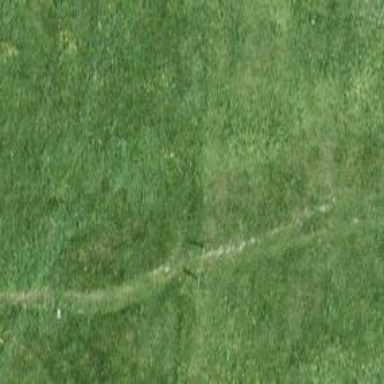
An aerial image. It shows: Path.